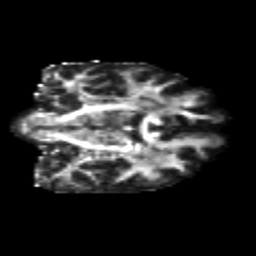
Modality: FA
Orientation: coronal
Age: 26
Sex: male
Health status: healthy
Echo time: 0.074 s